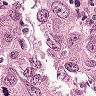
Metastatic tissue present: yes